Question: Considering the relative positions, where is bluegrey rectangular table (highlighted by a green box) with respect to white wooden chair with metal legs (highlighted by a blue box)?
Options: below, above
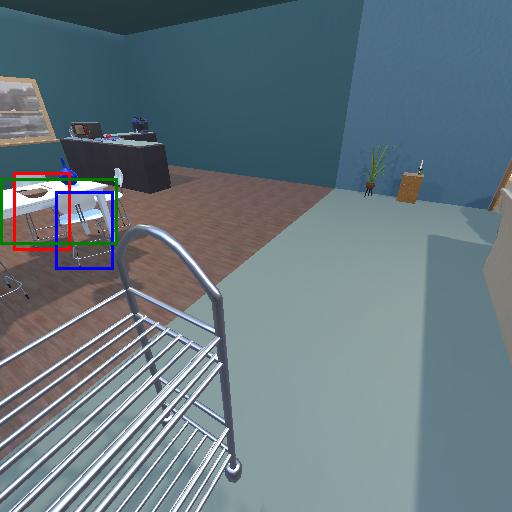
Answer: below